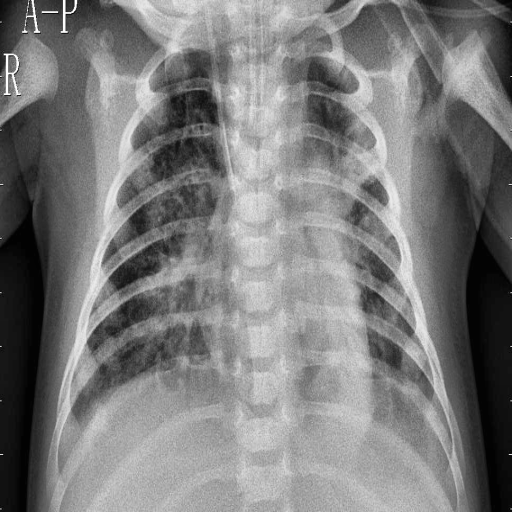
Finding: PNEUMONIA